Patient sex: M
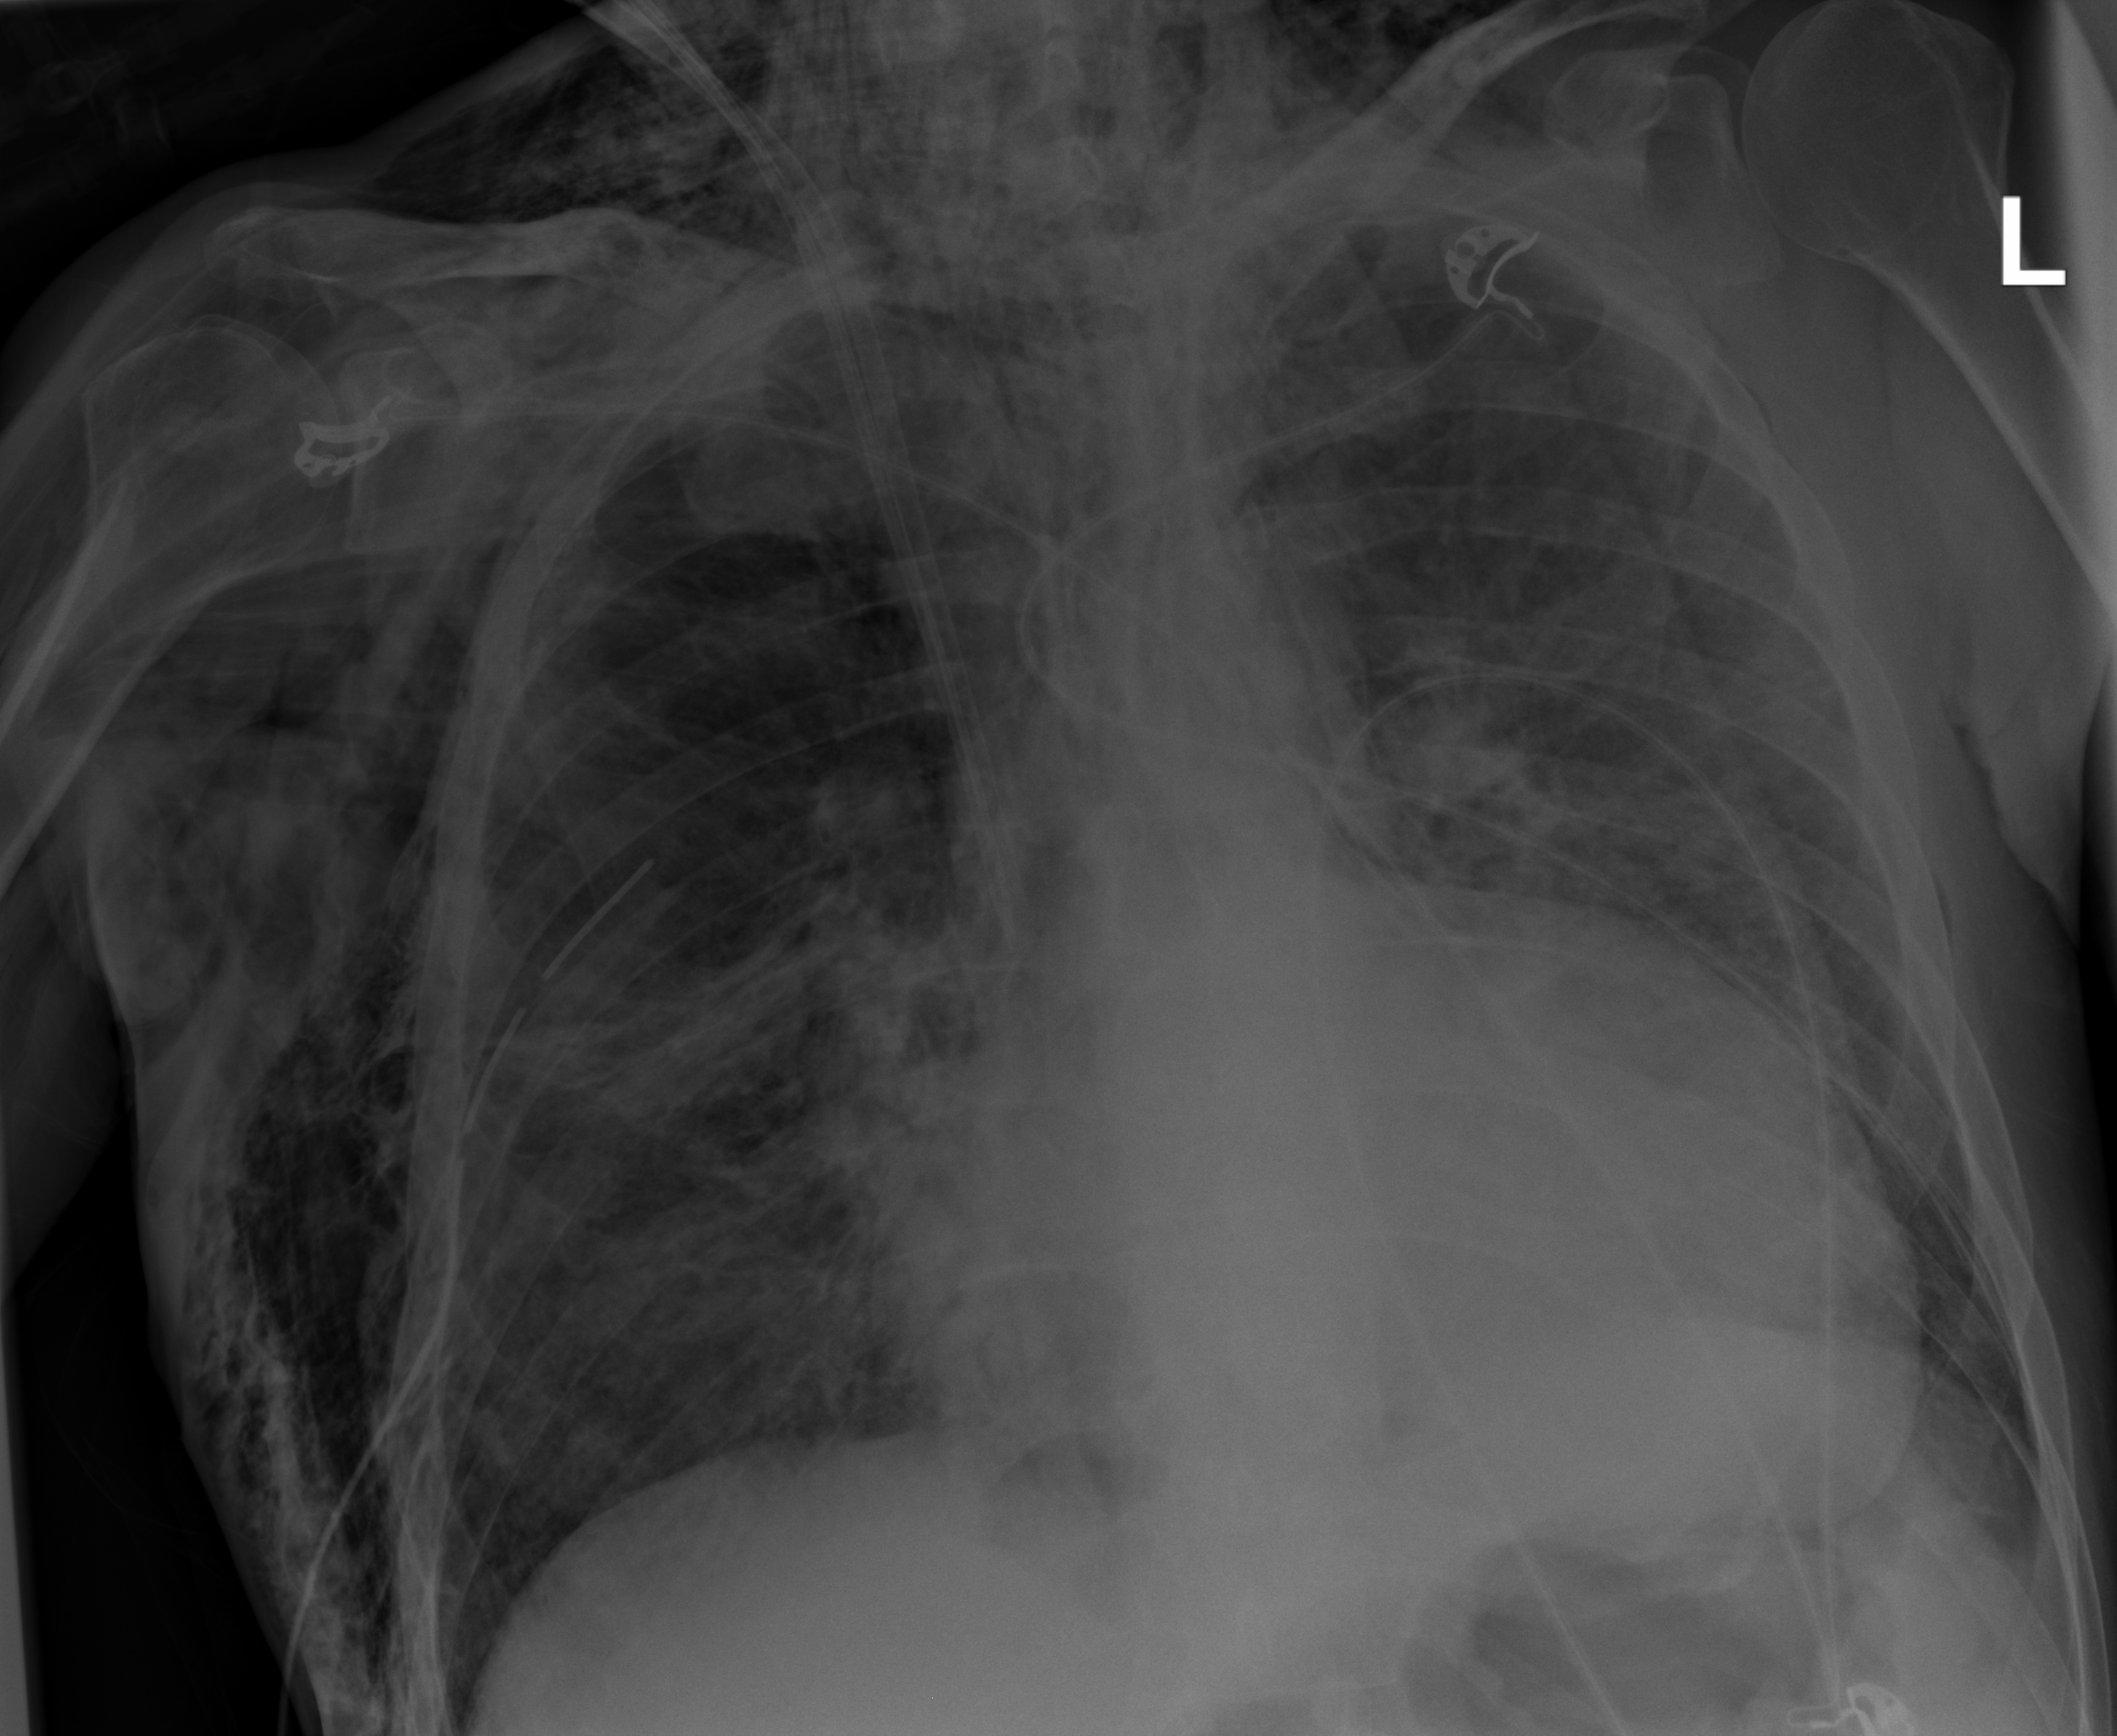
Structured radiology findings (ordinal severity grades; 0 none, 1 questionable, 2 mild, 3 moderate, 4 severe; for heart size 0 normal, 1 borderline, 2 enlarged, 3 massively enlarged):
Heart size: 2
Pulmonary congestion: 0
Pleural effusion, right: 0
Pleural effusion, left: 0
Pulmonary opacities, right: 1
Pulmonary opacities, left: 2
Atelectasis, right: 2
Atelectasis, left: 2